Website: home-depot
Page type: payment
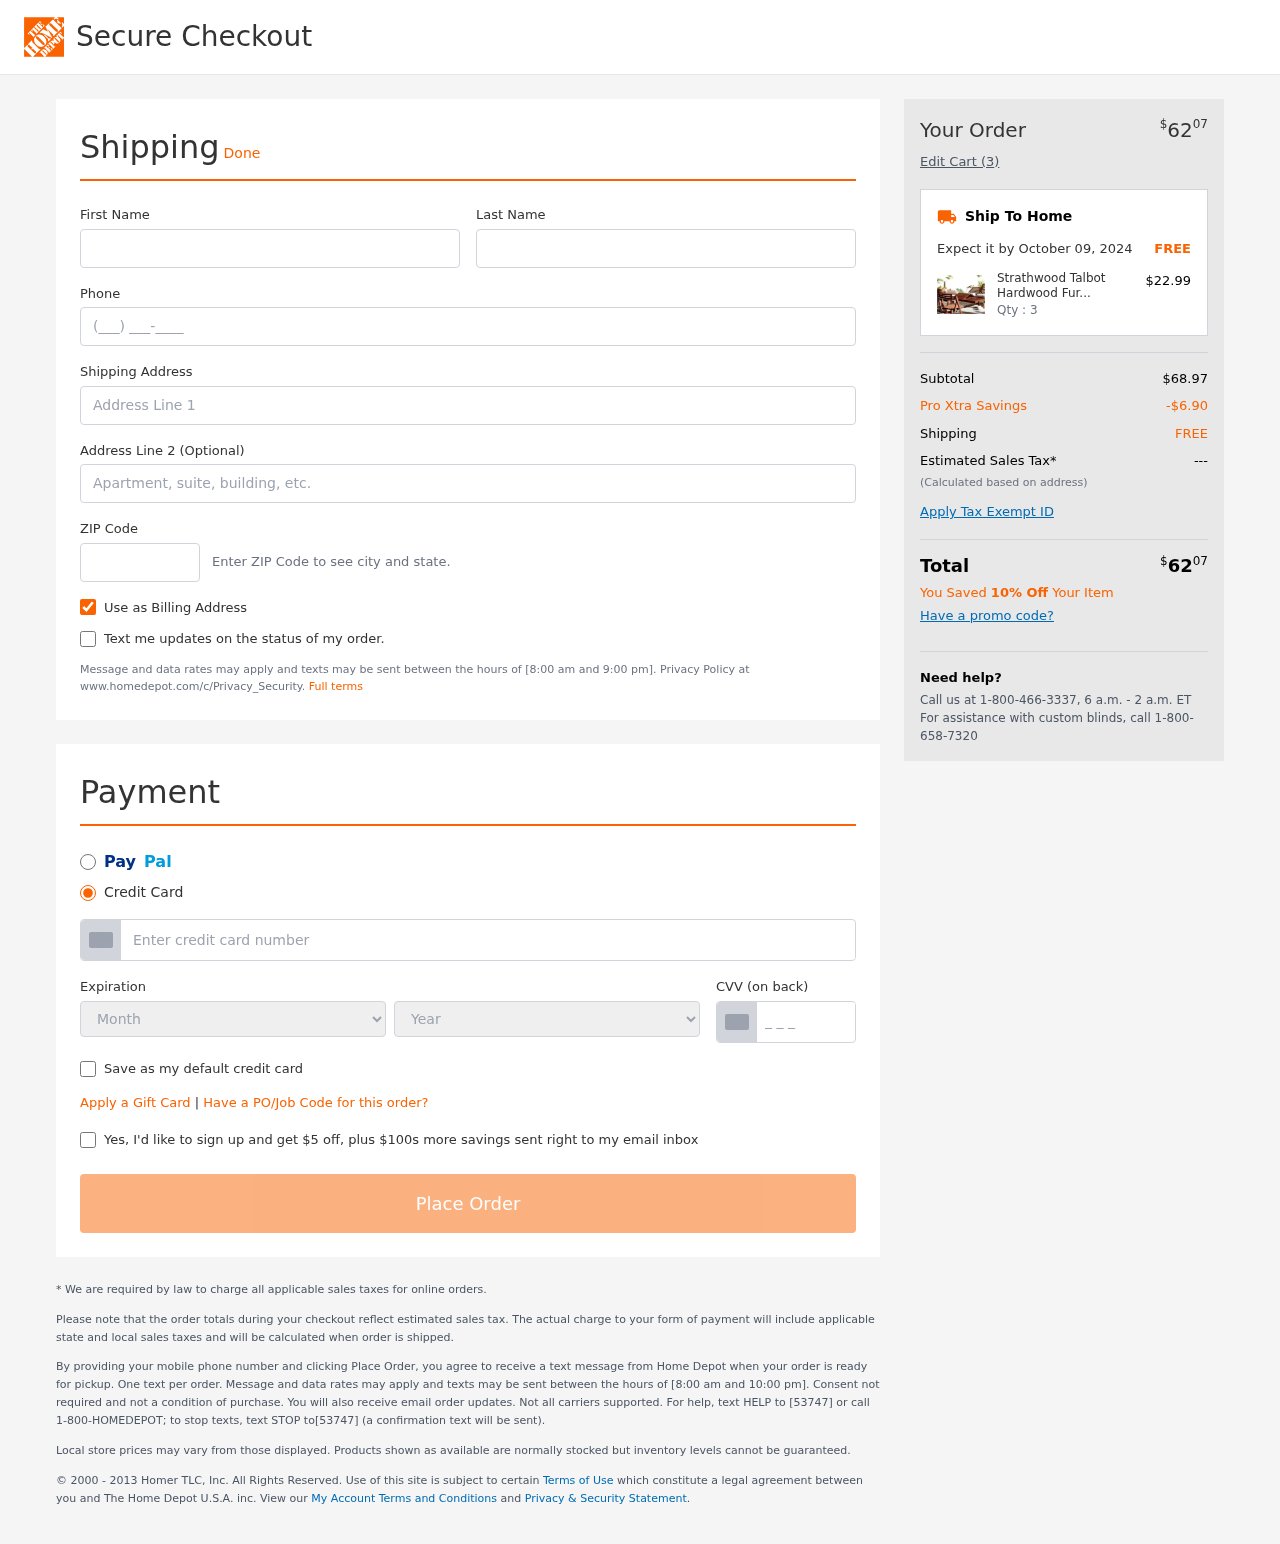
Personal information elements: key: PII_CARD_CVV
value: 471
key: PII_CARD_EXPIRY_MONTH
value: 01
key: PII_CARD_EXPIRY_YEAR
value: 27
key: PII_CARD_NUMBER
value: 4895 3263 8902 1998
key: PII_FIRSTNAME
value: Cindy
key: PII_LASTNAME
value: White
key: PII_PHONE
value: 6608134778
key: PII_POSTCODE
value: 01970
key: PII_STREET
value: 76576 Samantha Neck Suite 319
Product elements: key: PRODUCT1_NAME
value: Strathwood Talbot Hardwood Furniture Collection
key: PRODUCT1_PRICE
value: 22.99
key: PRODUCT1_QUANTITY
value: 3
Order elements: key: ORDER_TOTAL
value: $6207
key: ORDER_NUM_ITEMS
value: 3
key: ORDER_DELIVERY_DATE
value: October 09, 2024
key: ORDER_SUBTOTAL
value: $68.97
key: ORDER_DISCOUNT
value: -$6.90
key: ORDER_SHIPPING_COST
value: FREE